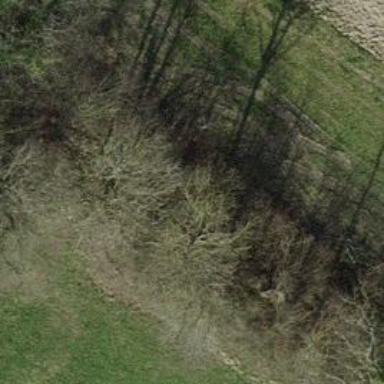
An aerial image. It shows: Row of trees in natural setting.